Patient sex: M
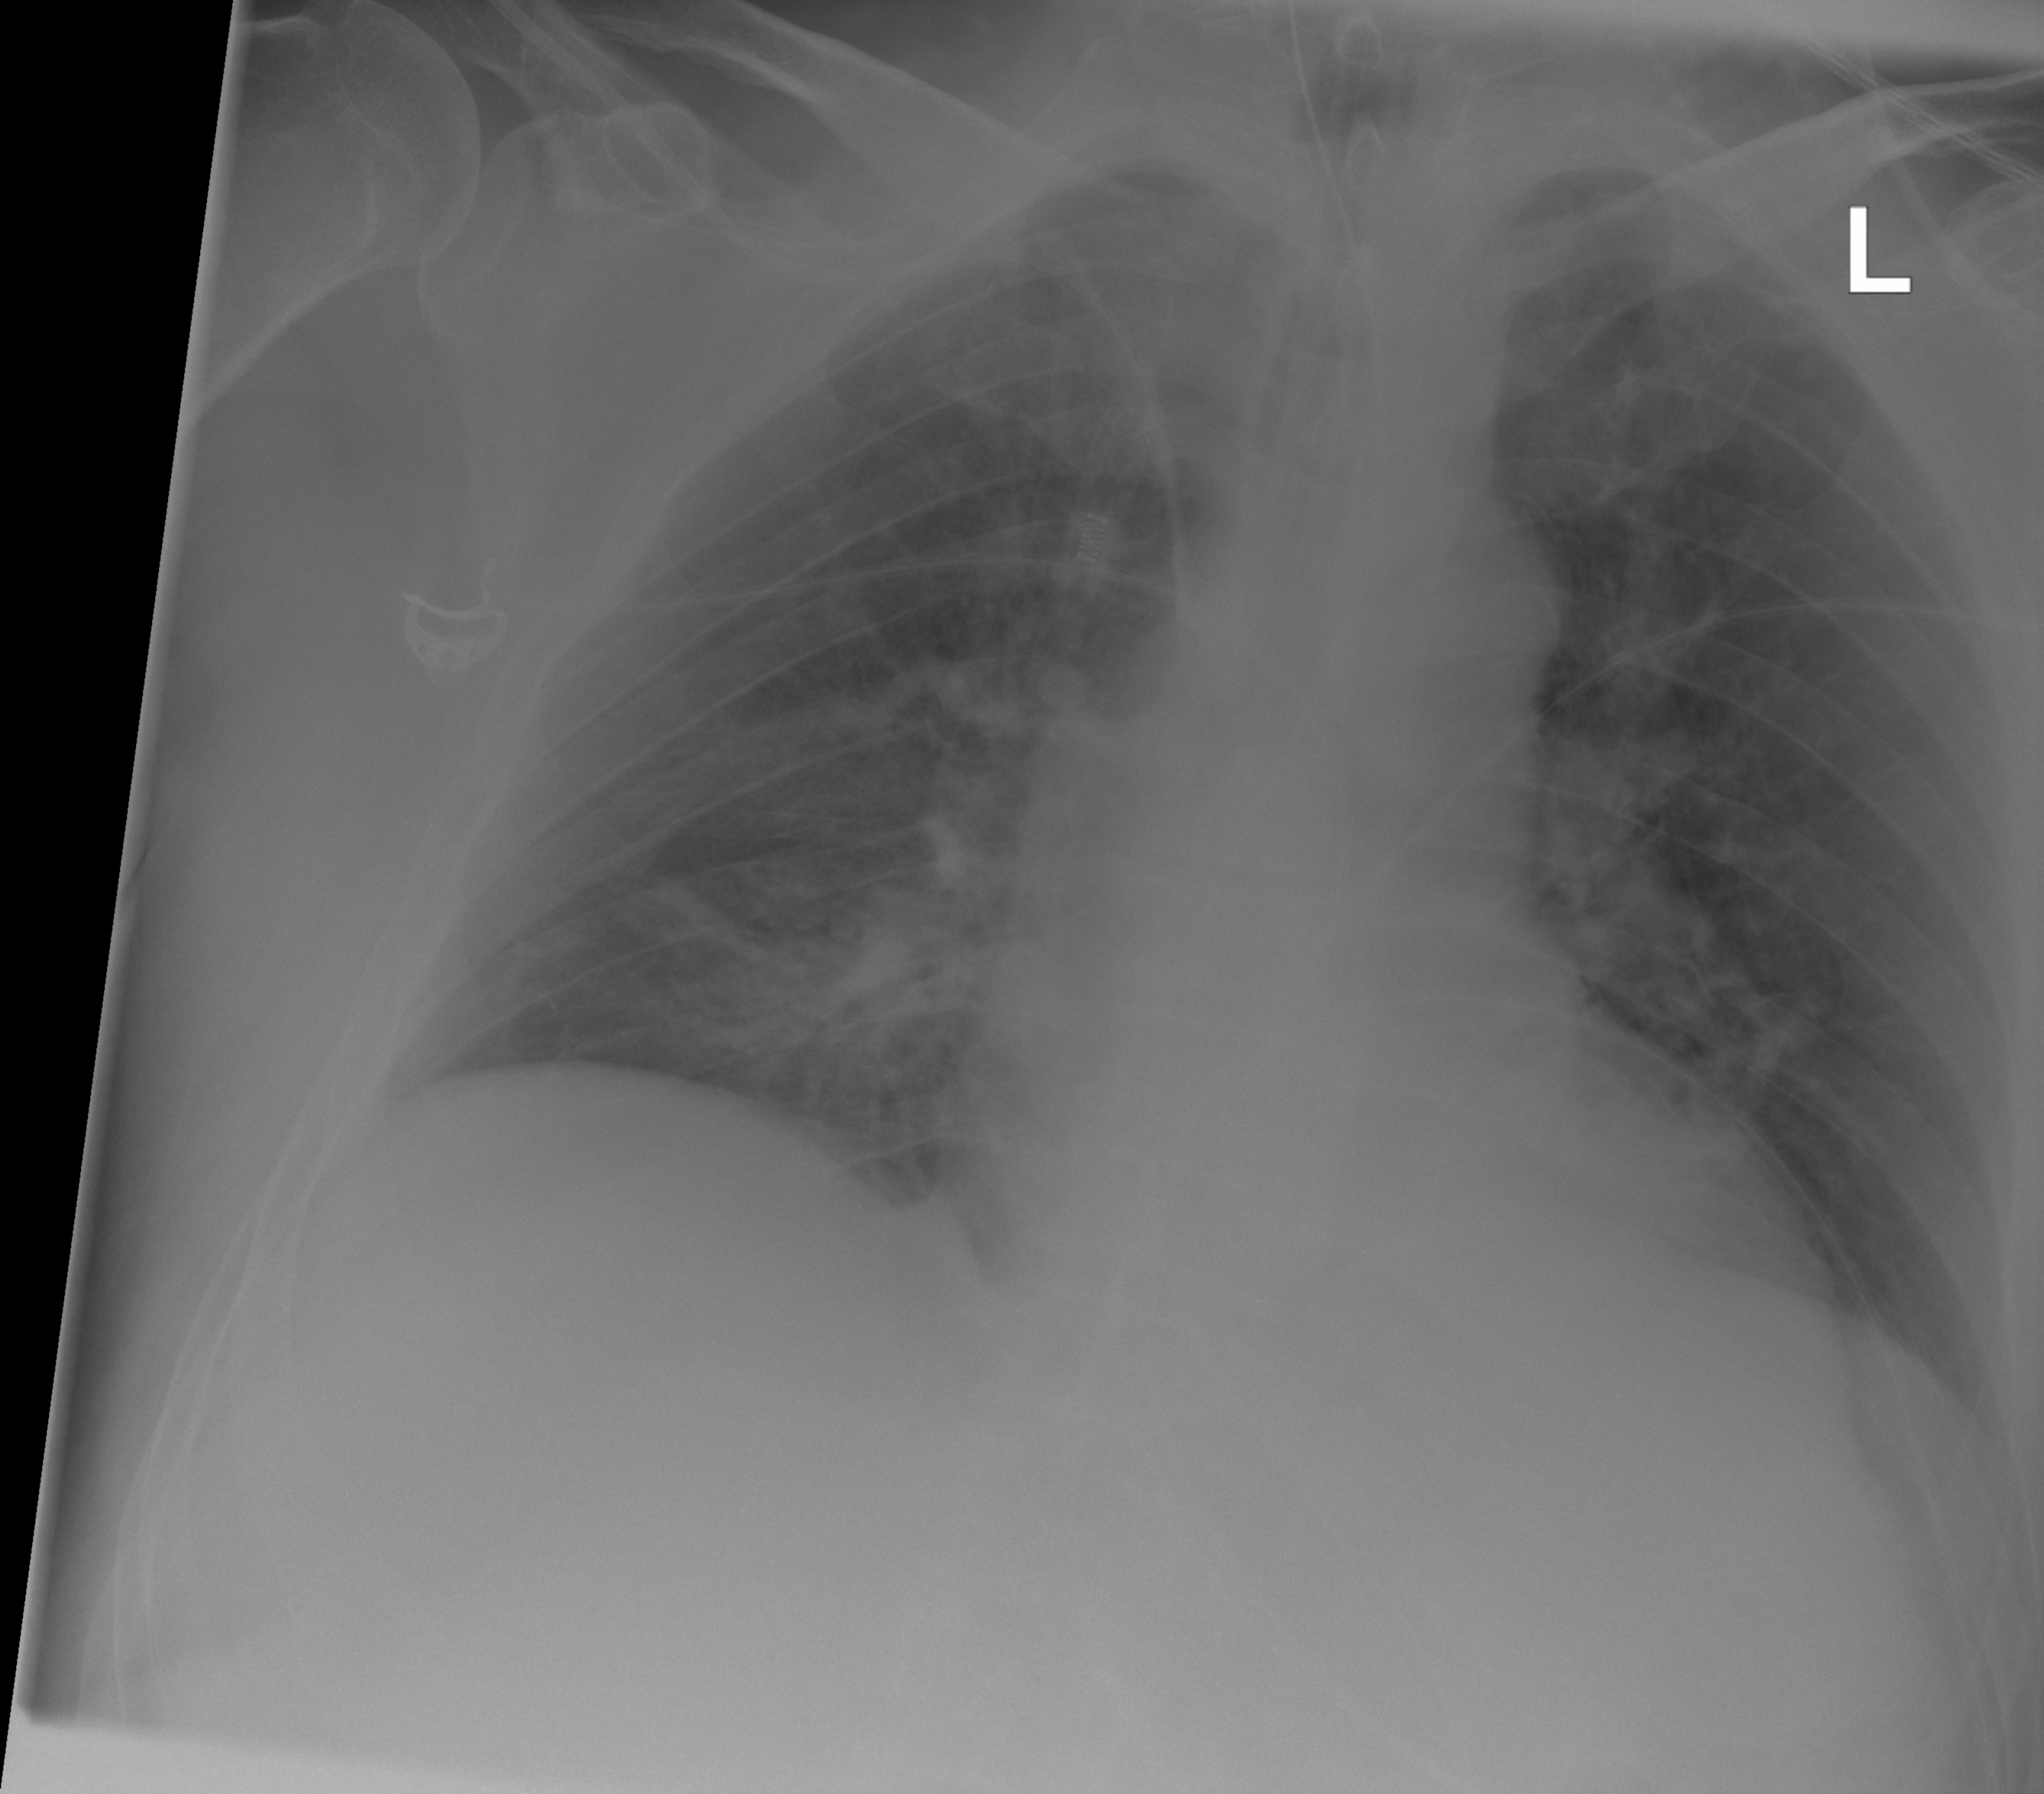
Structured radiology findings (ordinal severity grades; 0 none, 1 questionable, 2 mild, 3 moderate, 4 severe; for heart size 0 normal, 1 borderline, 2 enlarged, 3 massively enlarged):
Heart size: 0
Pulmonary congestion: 2
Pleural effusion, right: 0
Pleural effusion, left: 0
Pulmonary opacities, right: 2
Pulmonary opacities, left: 0
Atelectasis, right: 0
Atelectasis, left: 0